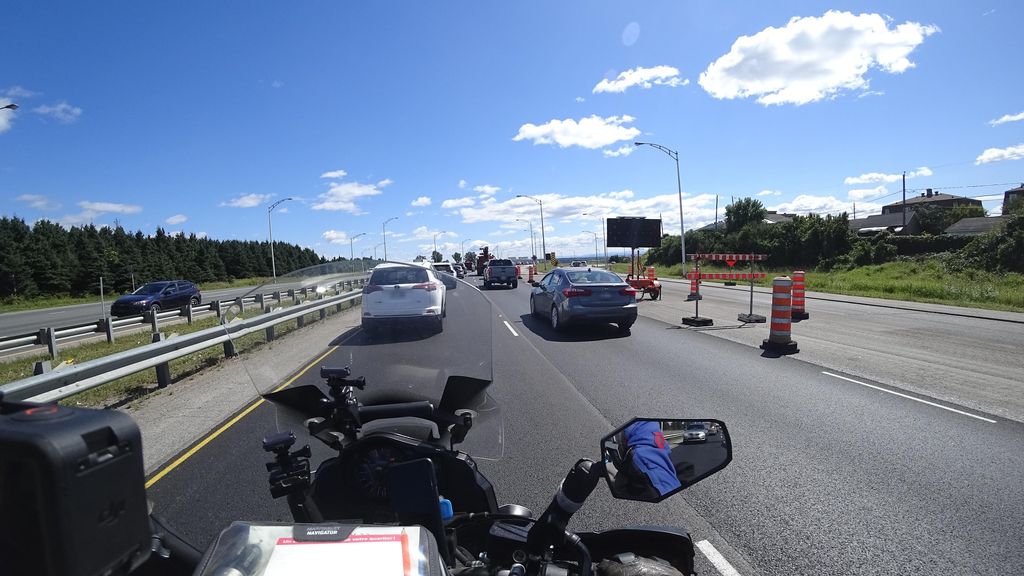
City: quebec_city